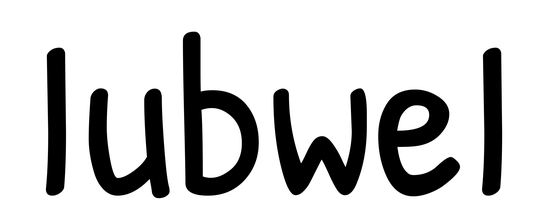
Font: PatrickHand-Regular